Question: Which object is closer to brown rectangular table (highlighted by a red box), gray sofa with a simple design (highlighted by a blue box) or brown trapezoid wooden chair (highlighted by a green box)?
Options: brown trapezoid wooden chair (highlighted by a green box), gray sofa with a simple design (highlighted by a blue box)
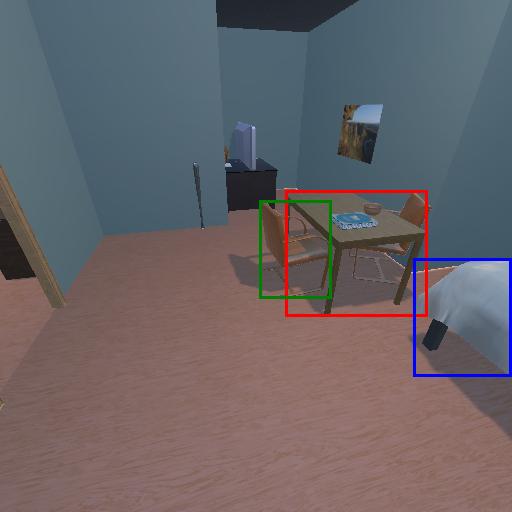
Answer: brown trapezoid wooden chair (highlighted by a green box)